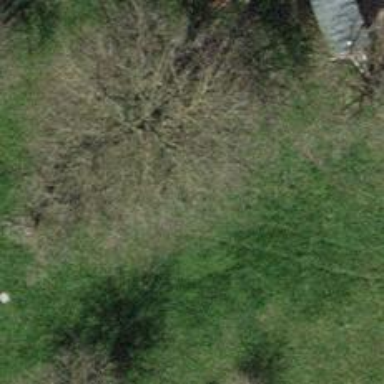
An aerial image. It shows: Beautiful tree in nature.